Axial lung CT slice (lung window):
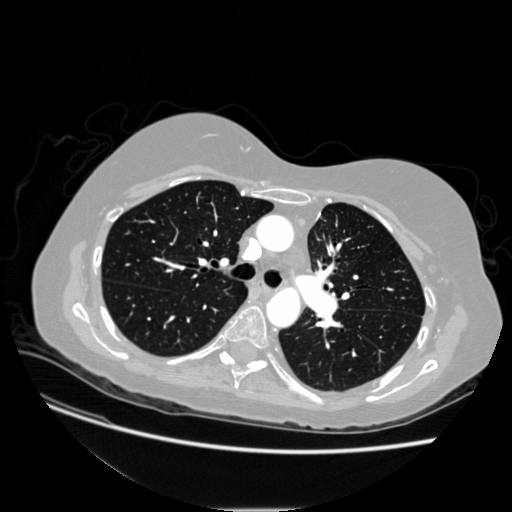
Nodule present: no